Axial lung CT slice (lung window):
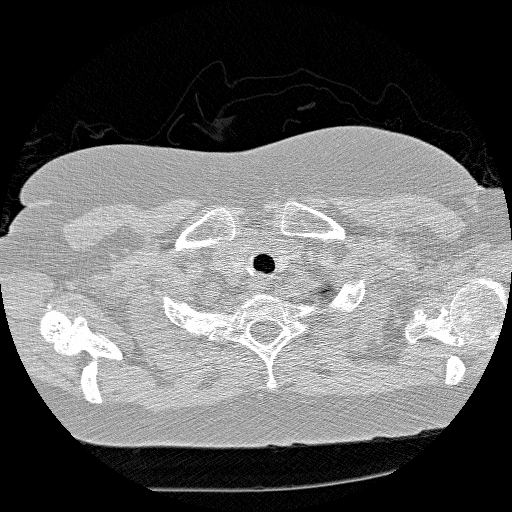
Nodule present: no